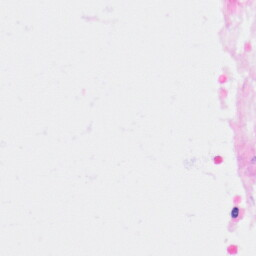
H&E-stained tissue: Kidney